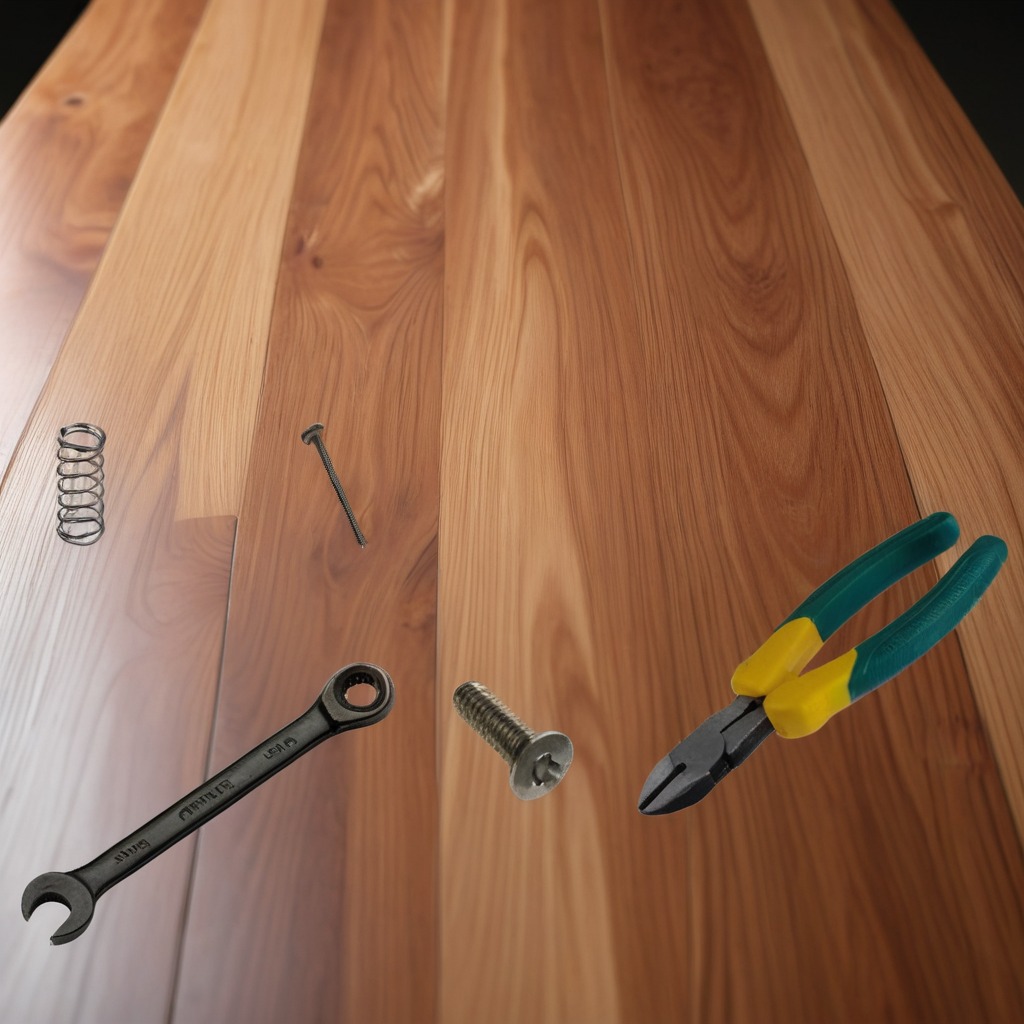
A metal machine screw, an iron nail, pliers, a coiled metal spring, and a wrench are lying on the wooden table.